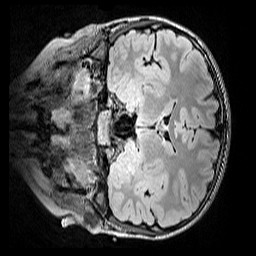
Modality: FLAIR
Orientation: coronal
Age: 9
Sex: male
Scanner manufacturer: siemens
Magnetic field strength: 3 T
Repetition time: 5 s
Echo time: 0.388 s